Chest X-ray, PA view. Patient: 66 years old, sex F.
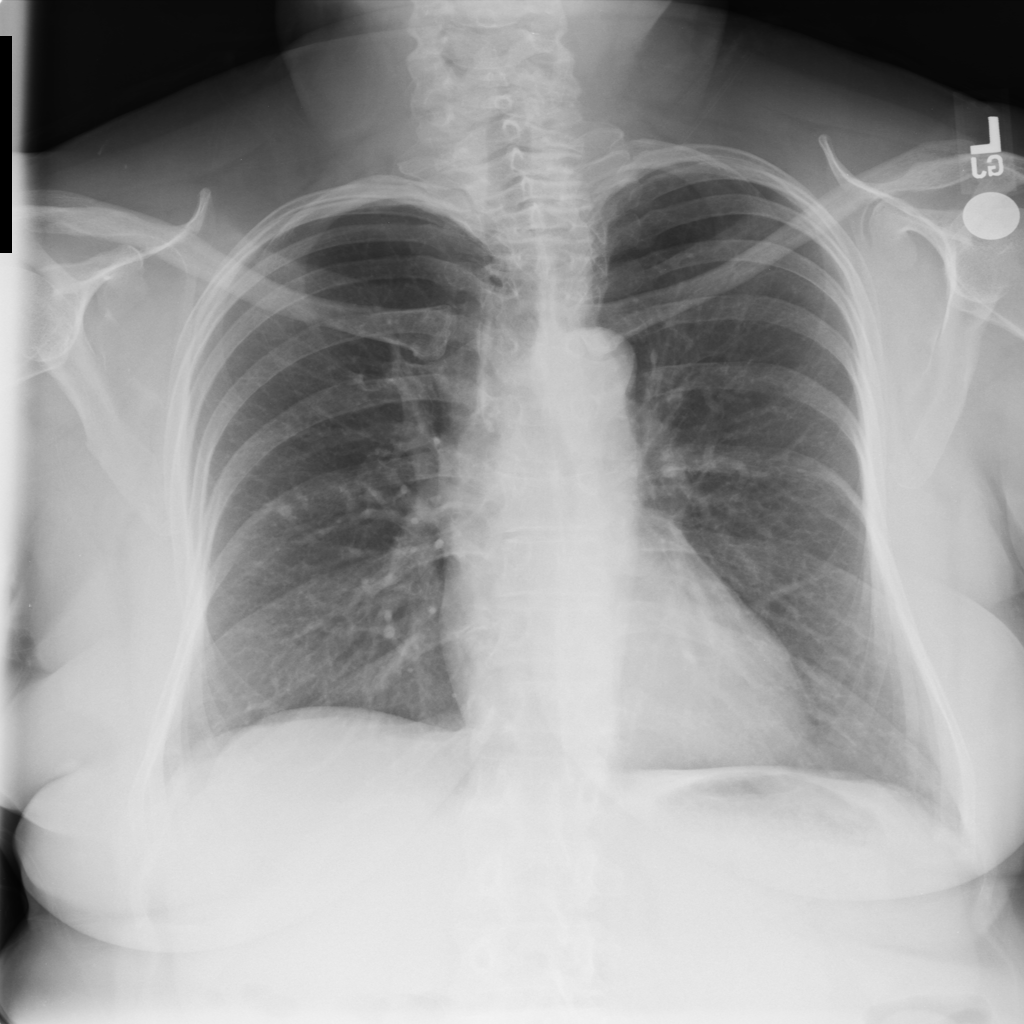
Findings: No Finding